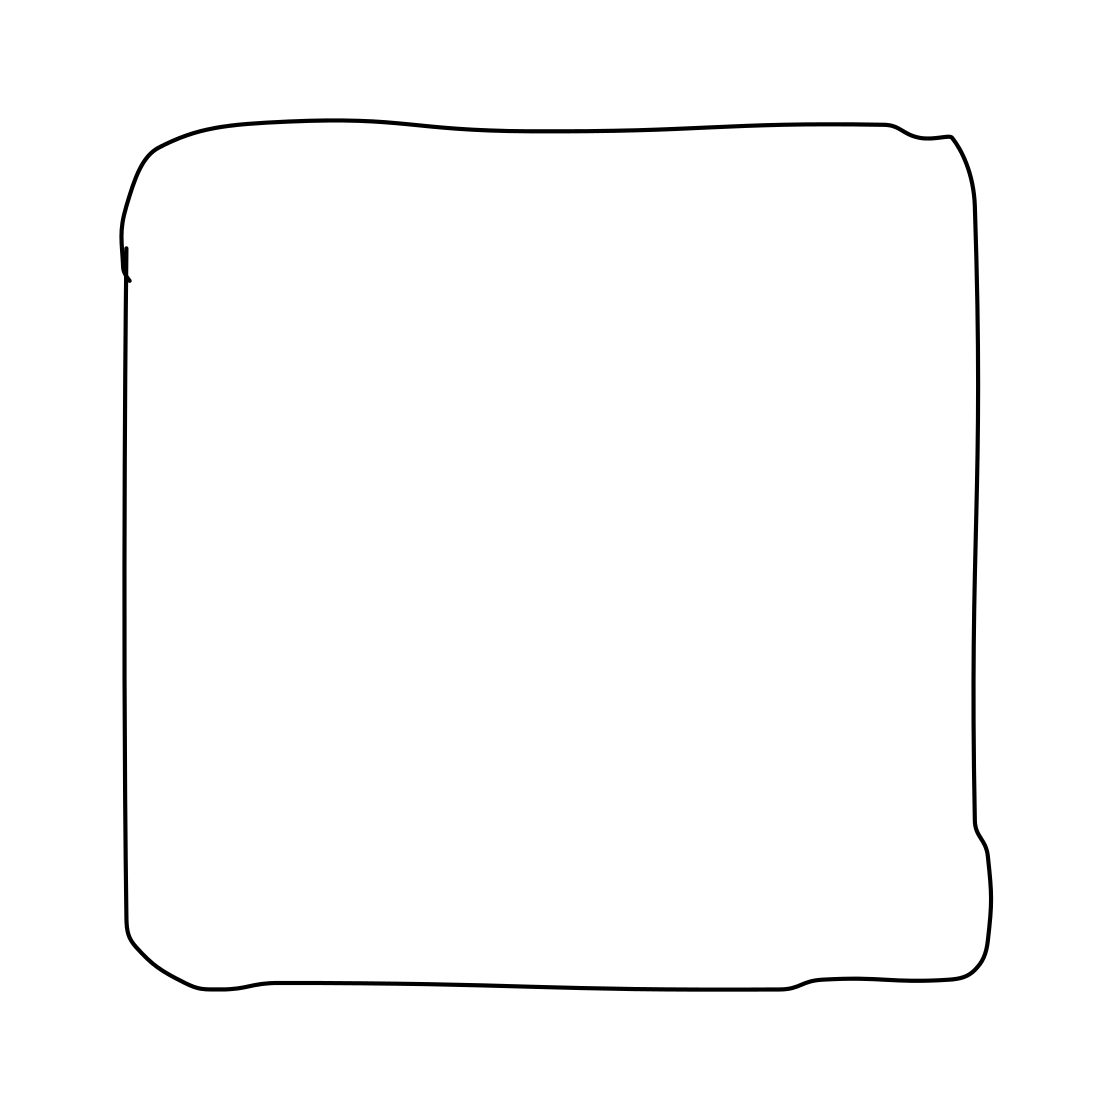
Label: bread